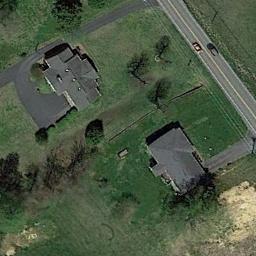
Label: residential